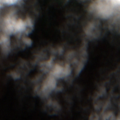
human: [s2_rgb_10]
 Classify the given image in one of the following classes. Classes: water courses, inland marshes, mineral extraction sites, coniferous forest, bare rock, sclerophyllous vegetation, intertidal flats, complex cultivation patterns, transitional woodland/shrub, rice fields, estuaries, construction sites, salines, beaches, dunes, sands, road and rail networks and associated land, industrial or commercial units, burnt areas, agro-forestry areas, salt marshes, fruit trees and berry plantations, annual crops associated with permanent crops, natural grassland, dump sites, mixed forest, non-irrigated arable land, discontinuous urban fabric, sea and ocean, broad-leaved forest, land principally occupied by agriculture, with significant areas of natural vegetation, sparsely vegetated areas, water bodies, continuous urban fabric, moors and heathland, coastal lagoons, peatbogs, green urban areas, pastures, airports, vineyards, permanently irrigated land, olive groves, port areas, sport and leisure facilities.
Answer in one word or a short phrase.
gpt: land principally occupied by agriculture, with significant areas of natural vegetation, moors and heathland, peatbogs